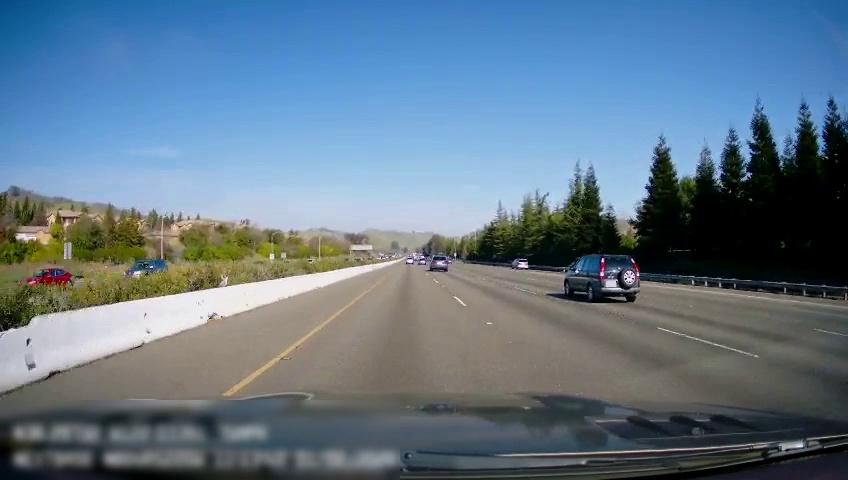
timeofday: Day
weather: Sunny
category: Drivable Space
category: Vehicles | Car
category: Vehicles | SUV
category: Vehicles | Van
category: Vehicles | SUV
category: Vehicles | SUV
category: Lanes | Current Lane
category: Lanes | Current Lane
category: Lanes | Alternate Lane
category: Lanes | Alternate Lane
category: Lanes | Alternate Lane